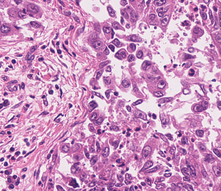
Tumor epithelial tissue: yes
Tumor-associated stroma tissue: yes
Normal tissue: no